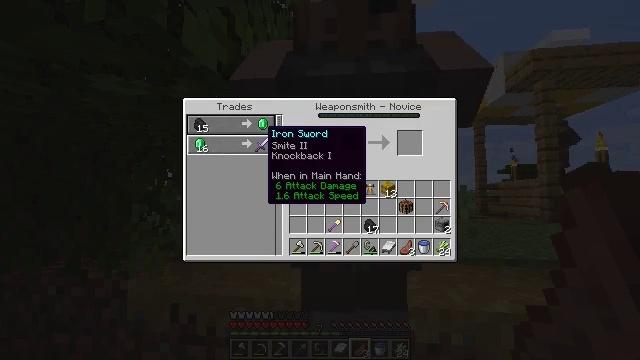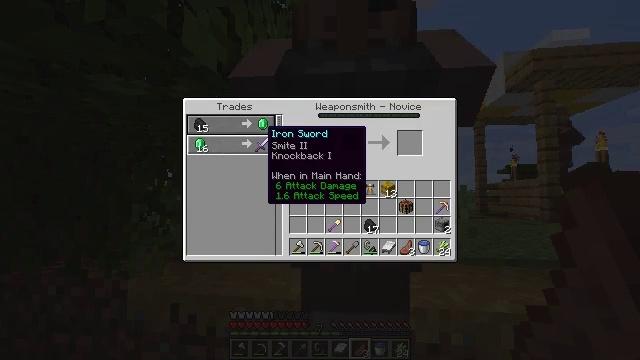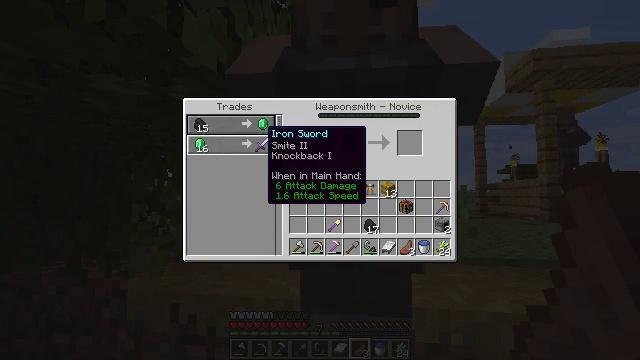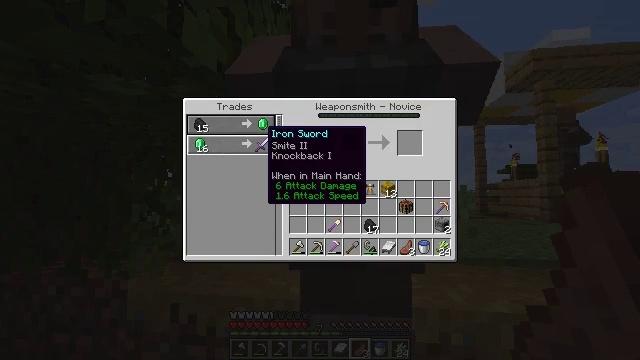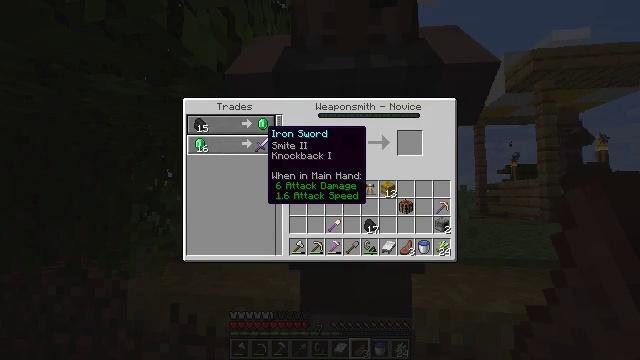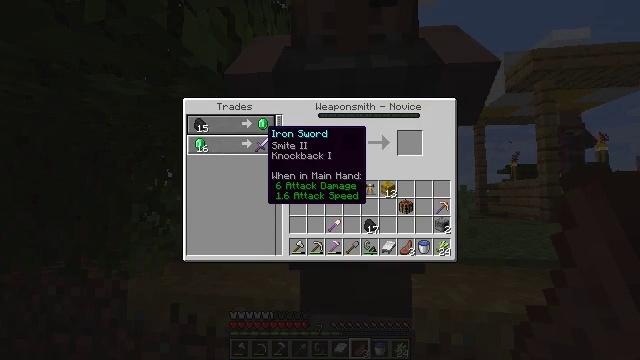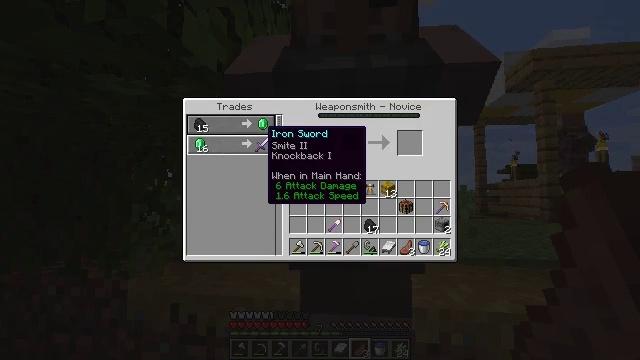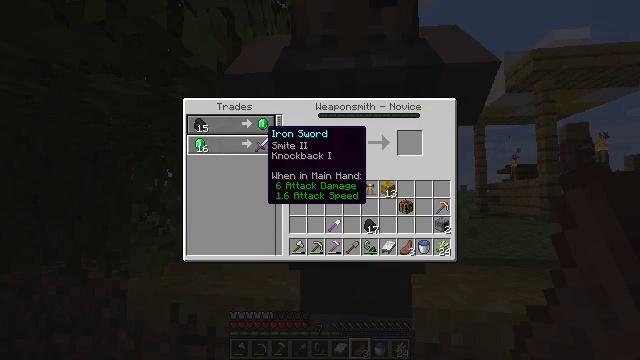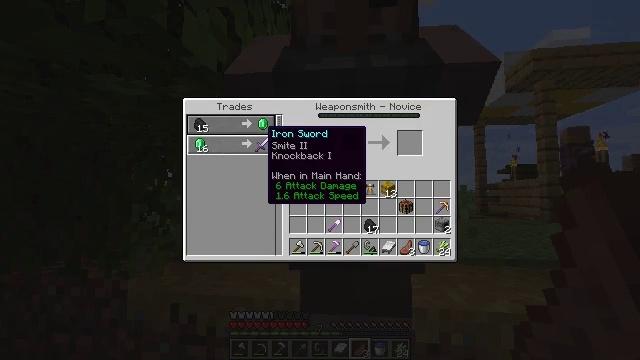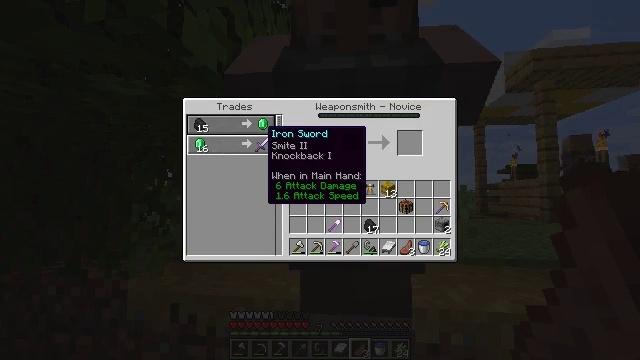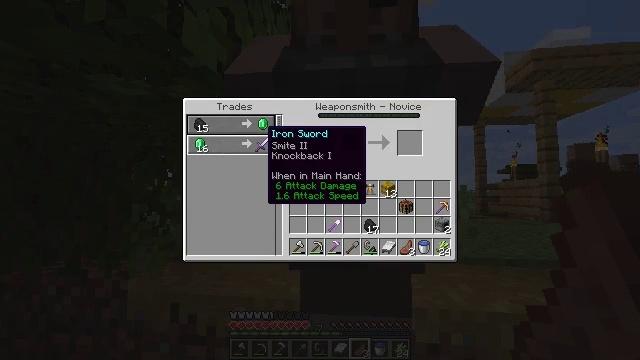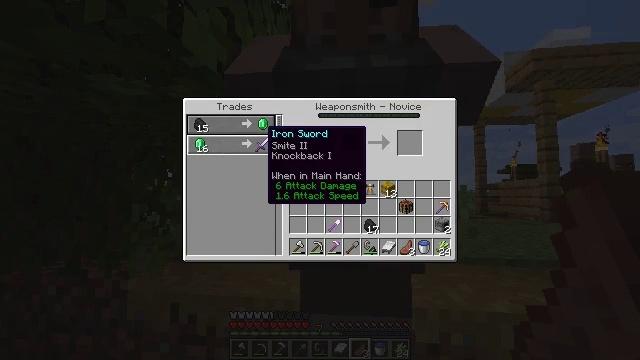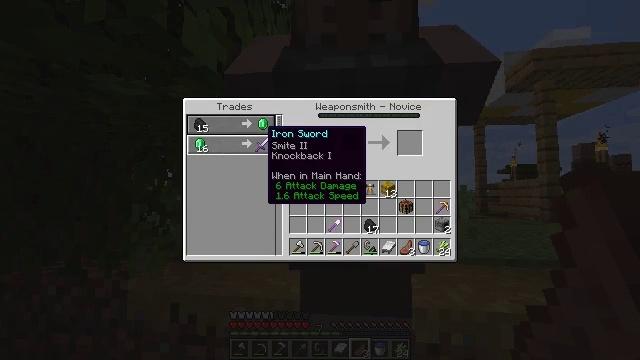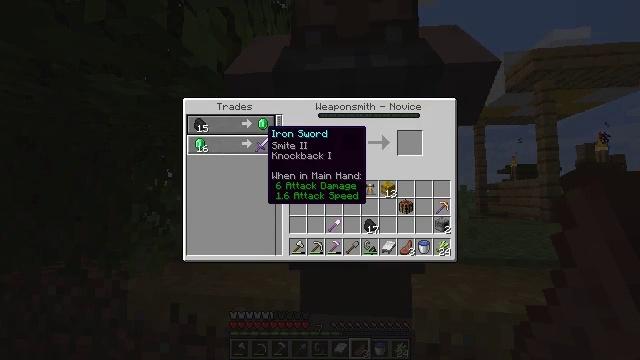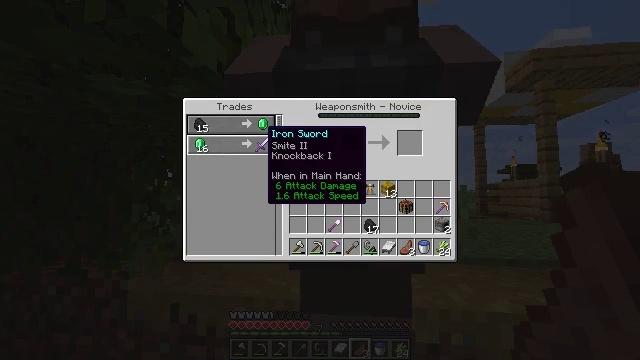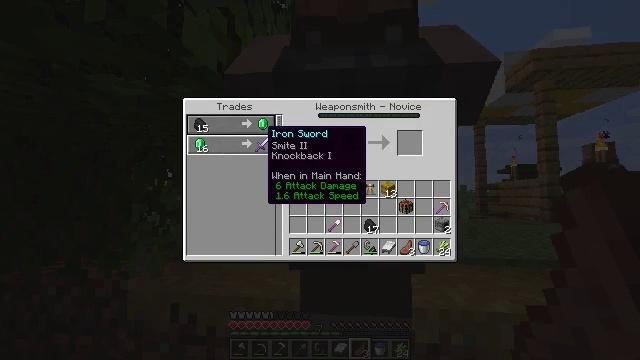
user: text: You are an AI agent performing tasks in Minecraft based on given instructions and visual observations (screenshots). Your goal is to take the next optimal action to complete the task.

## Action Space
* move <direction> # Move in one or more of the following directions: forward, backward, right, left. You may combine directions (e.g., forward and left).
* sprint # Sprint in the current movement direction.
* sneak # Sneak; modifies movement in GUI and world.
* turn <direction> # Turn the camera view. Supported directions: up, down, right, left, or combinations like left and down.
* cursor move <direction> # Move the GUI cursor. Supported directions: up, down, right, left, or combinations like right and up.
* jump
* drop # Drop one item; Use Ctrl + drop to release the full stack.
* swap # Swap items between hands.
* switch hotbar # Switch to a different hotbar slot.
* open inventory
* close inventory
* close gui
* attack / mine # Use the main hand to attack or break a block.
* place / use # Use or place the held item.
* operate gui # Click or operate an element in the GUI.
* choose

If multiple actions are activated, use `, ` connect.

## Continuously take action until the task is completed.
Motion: motion action
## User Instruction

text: Break the hay block to collect it.
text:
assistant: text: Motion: no_op
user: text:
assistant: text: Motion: no_op
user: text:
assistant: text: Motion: no_op
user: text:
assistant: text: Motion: no_op
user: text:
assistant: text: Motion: no_op
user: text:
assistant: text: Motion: no_op
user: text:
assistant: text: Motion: no_op
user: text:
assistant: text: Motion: no_op
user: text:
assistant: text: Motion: no_op
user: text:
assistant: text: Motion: no_op
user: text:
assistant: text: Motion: no_op
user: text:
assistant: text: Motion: no_op
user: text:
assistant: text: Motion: no_op
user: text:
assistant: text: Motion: no_op
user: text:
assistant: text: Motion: no_op
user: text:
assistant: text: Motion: no_op
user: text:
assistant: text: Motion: no_op
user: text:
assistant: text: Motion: no_op
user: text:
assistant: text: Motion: no_op
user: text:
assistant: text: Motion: no_op
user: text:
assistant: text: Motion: no_op
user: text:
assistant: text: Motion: no_op
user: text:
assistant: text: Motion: no_op
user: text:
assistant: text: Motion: no_op
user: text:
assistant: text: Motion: no_op
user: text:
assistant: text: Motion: no_op
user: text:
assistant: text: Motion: no_op
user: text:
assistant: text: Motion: no_op
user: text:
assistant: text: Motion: no_op
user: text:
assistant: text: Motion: no_op